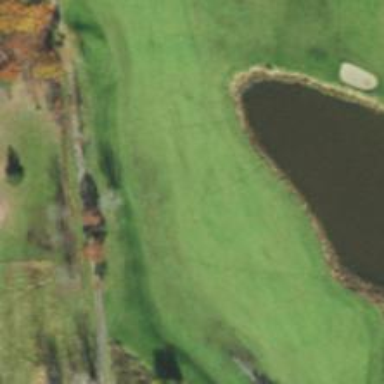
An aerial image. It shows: View of golf hole.